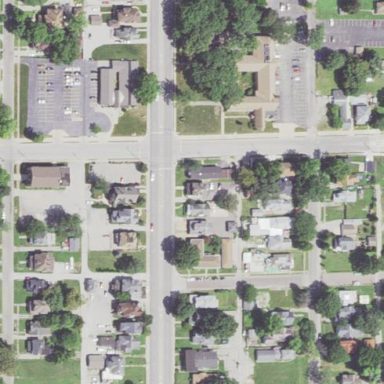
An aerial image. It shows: Sidewalk.